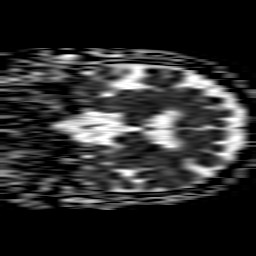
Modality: ADC
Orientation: coronal
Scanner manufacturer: philips
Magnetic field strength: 1.5 T
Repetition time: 3.485 s
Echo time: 0.09326 s